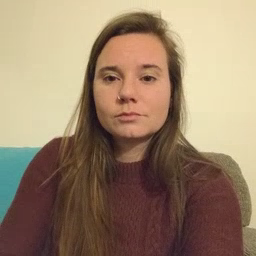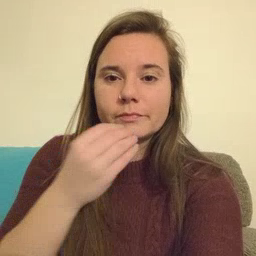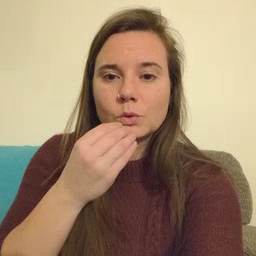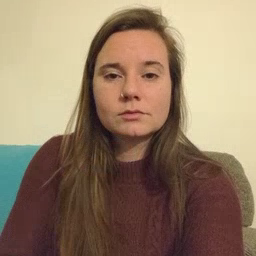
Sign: food